Question: I am getting the following error:
'''
*** Terminating app due to uncaught exception 'NSInternalInconsistencyException', reason: 'Illegal container for relationship: value = (
"<CVStar: 0x6a2e990> (entity: CVStar; id: 0x6a2e980 <x-coredata:///CVStar/t20E391D3-6FA6-4521-84FE-EAA9469E012029> ; data: {
"date_created" = "<PHONE>.973905";
message = nil;
user = "0x6a2be10 <x-coredata:///CVLogin/t20E391D3-6FA6-4521-84FE-EAA9469E012030>";
})",
"<CVStar: 0x6a2aca0> (entity: CVStar; id: 0x6a2b0d0 <x-coredata:///CVStar/t20E391D3-6FA6-4521-84FE-EAA9469E012031> ; data: {
"date_created" = "<PHONE>.591517";
message = nil;
user = "0x6a36490 <x-coredata://B8EAEF54-AC90-46F0-B442-93077B937C3F/CVLogin/p28>";
})"
); relationship = "stars".'
'''
Any idea on how to debug this? I have a class CVMessage which has an NSArray of CVStar.. I've setup a relationship on the model from CVMessage as a one to many to CVStar (A CVMessage can have many CVStar). This however doesn't work, how is this even possible?
Here's some code:
'''
@class CVLogin;
@class CVTopic;
@interface CVMessage : NSManagedObject {
}
@property (nonatomic, retain) NSNumber * date_created;
@property (nonatomic, retain) NSString * message;
@property (nonatomic, retain) NSNumber * mid;
@property (nonatomic, retain) CVLogin * creator;
@property (nonatomic, retain) NSArray * stars;
@property (nonatomic, retain) NSArray * embeds;
@property (nonatomic, retain) CVTopic * topic;
@property (nonatomic, assign) BOOL options;
@end
@interface CVStar : NSManagedObject {
}
@property (nonatomic, retain) NSNumber * date_created;
@property (nonatomic, retain) CVLogin * user;
@end
'''
some screenshots if it helped

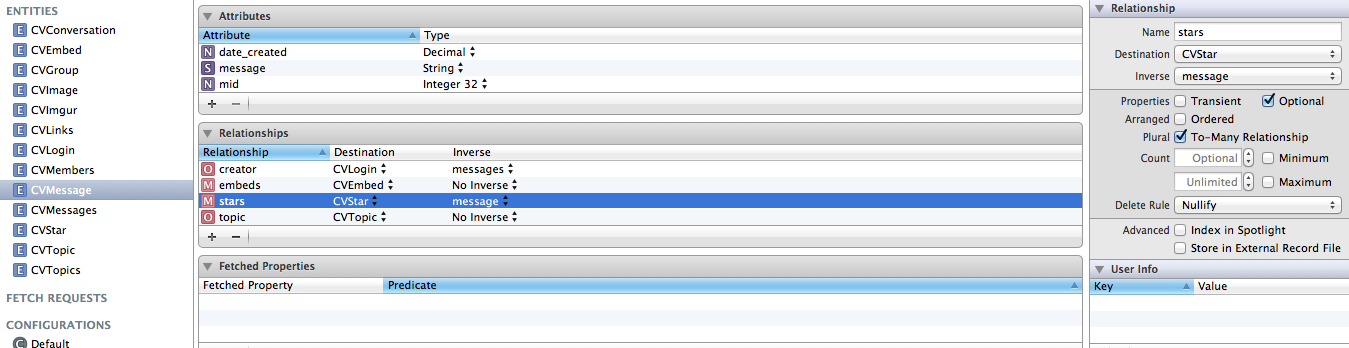
Answer: NSManagedObjects cannot have NSArray as a property type, since Core Data does not support it. Instead, use NSSet, which should describe a relationship. If you must have ordered data, then add a property which describes the order of your objects. Also, keep in mind that Core Data is much more than a persistent store, and is a SQL database. You'll do much better if you don't think of things as rows and columns, but rather as objects.